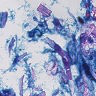
Metastatic tissue present: no